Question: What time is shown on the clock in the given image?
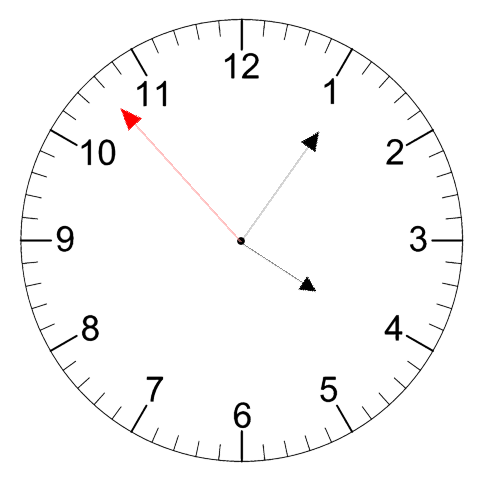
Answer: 04:05:53